Question: I would like to write a C++ DLL and call it from Delphi 6 application. I started with simple HelloWorld code from a tutorial and even though it works very well when called from a C++ program, in Delphi app it results in following error message
'''
#ifndef _MY_DLL_H_
#define _MY_DLL_H_
#if defined MY_DLL
#define MYDLL_API __declspec(dllexport)
#else
#define MYDLL_API __declspec(dllimport)
#endif
extern "C"
{
MYDLL_API int HelloWorld();
}
#endif
'''
'''
#define MY_DLL
#include <windows.h>
#include "MyDll.h"
BOOL APIENTRY DllMain(HANDLE hModule, DWORD ul_reason_for_call, LPVOID lpReserved)
{
switch (ul_reason_for_call)
{
case DLL_PROCESS_ATTACH:
case DLL_THREAD_ATTACH:
case DLL_THREAD_DETACH:
case DLL_PROCESS_DETACH:
break;
}
return TRUE;
}
MYDLL_API int HelloWorld()
{
return 9;
}
'''
'''
function HelloWorld(): LongInt; cdecl; external 'MyDll.dll' name 'HelloWorld';
'''
'''
#include <iostream>
#include <windows.h>
typedef int (*HelloWorldFunc)();
int main()
{
HelloWorldFunc _HelloWorldFunc;
HINSTANCE hInstLibrary = LoadLibrary("MyDLL.dll");
if (hInstLibrary)
{
_HelloWorldFunc = (HelloWorldFunc)GetProcAddress(hInstLibrary, "HelloWorld");
if (_HelloWorldFunc)
{
std::cout << "HelloWorld result is " << _HelloWorldFunc() << std::endl;
}
FreeLibrary(hInstLibrary);
}
else
{
std::cout << "DLL Failed To Load!" << std::endl;
}
std::cin.get();
return 0;
}
'''
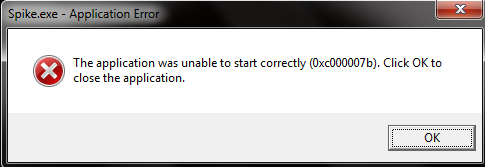
Answer: The error is produced by the loader as it attempts to load the executable and resolve its dependencies. The error means that the loader failed to do this.
The error code is an <URL> code, namely 'STATUS_INVALID_IMAGE_FORMAT'. That is almost always due to a bitness mismatch. A 32-bit host loading a 64-bit DLL, or vice versa.
Given that Delphi 7 is a 32-bit compiler, it would seem likely that your C++ compiler is a 64-bit compiler. You will need to compile the C++ code with a 32-bit compiler in order to consume it from your 32-bit Delphi code.